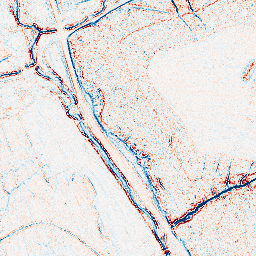
Category: edge_preserving
Decomposition family: bilateral
Decomposition parameters: d: 5
sigma_color: 100
sigma_space: 25
Upsampling method: sinc_hamming
Upsampling parameters: scale: 2
kernel_size: 8
Upsampling scale: 2